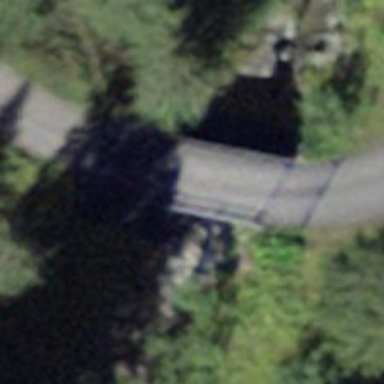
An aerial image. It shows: Culvert tunnel.